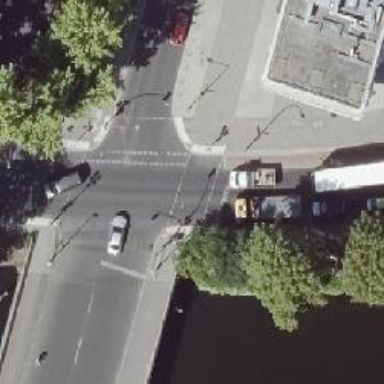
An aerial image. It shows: Road crossing with traffic signals.